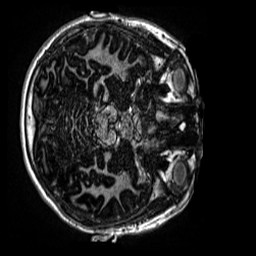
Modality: MP2RAGE
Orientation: axial
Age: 11
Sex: female
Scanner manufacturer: siemens
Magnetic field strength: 3 T
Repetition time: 4 s
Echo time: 0.00299 s